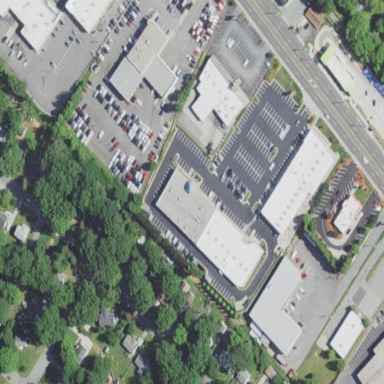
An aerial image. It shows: Retail building.